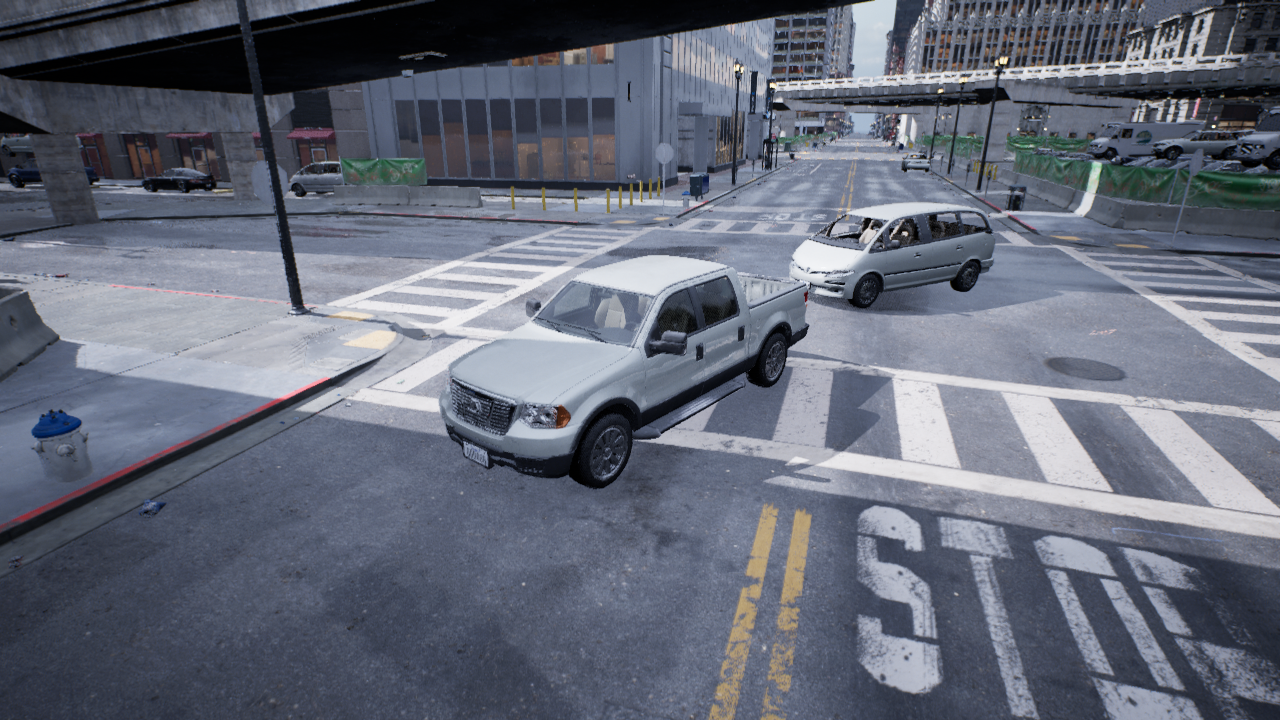
Venue: intersection
Lighting: overcast
Vehicle rig: pickup